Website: walmart
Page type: address-validator
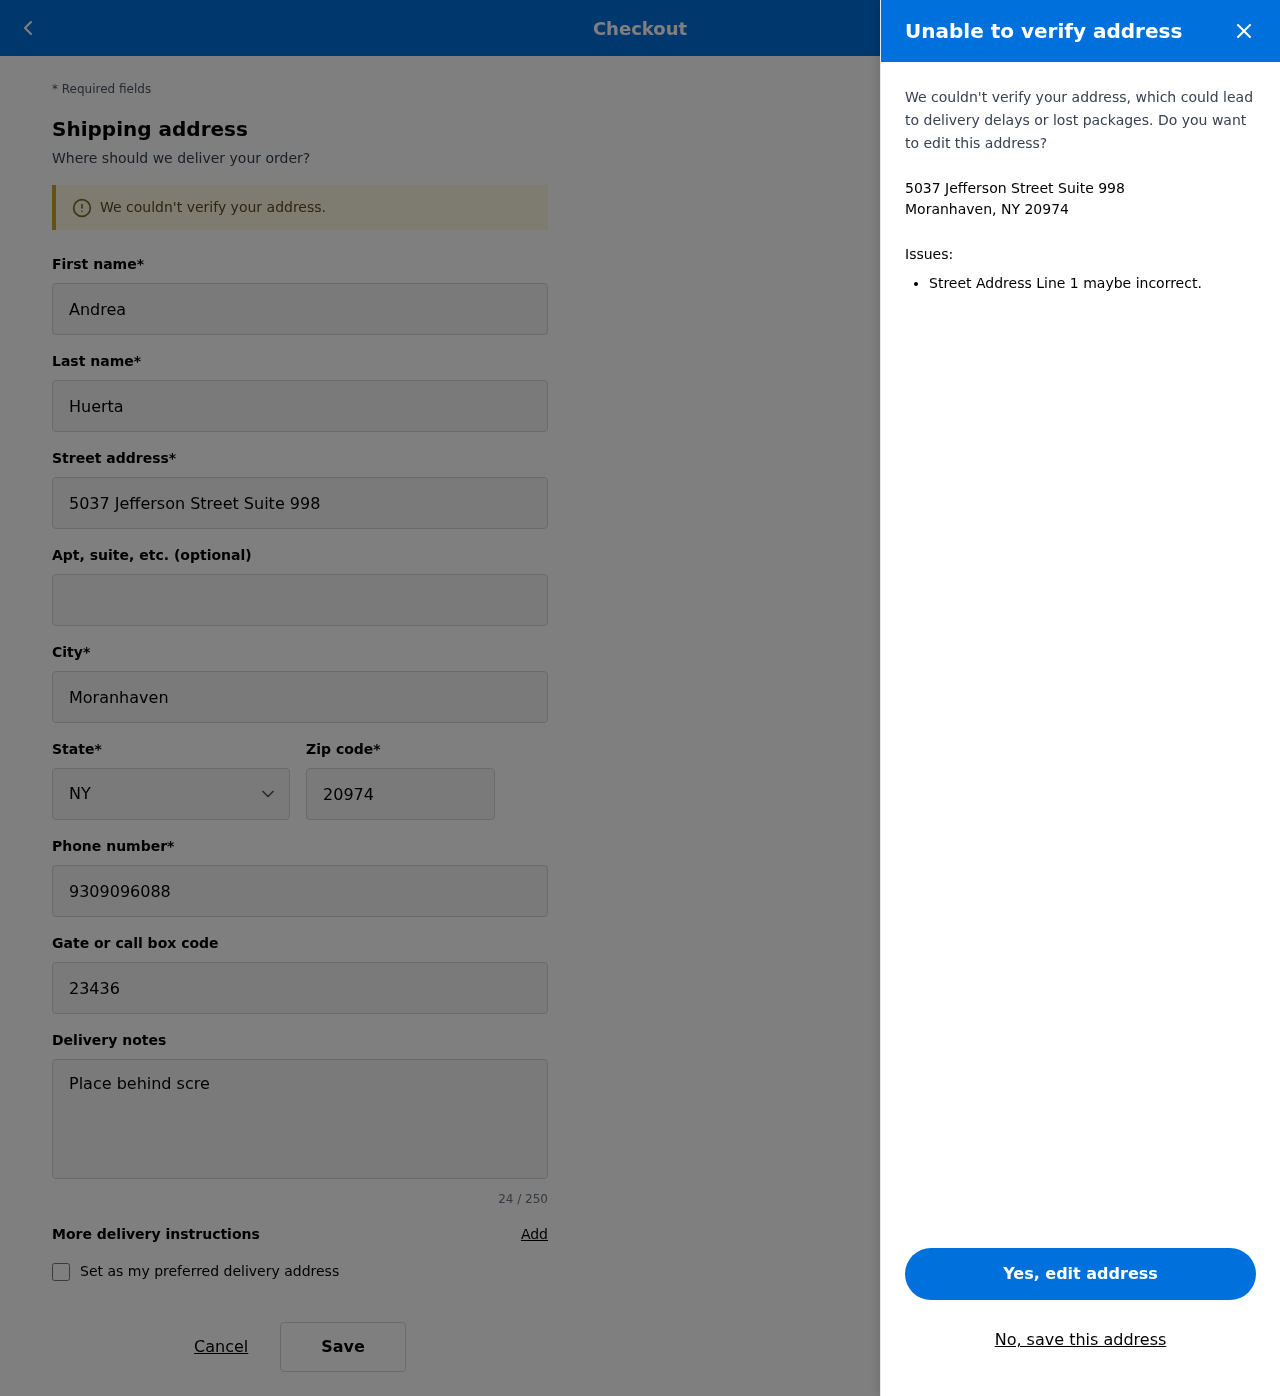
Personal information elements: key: PII_CITY_STATE_ZIP
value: Moranhaven, NY 20974
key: PII_DELIVERY_INSTRUCTIONS
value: Place behind screen door
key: PII_STATE_ABBR
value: NY
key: PII_STREET
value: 5037 Jefferson Street Suite 998
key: PII_FIRSTNAME
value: Andrea
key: PII_LASTNAME
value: Huerta
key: PII_CITY
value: Moranhaven
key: PII_POSTCODE
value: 20974
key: PII_PHONE
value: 9309096088
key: PII_SECURITY_CODE
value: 23436